Question: What is the result of this measurement?
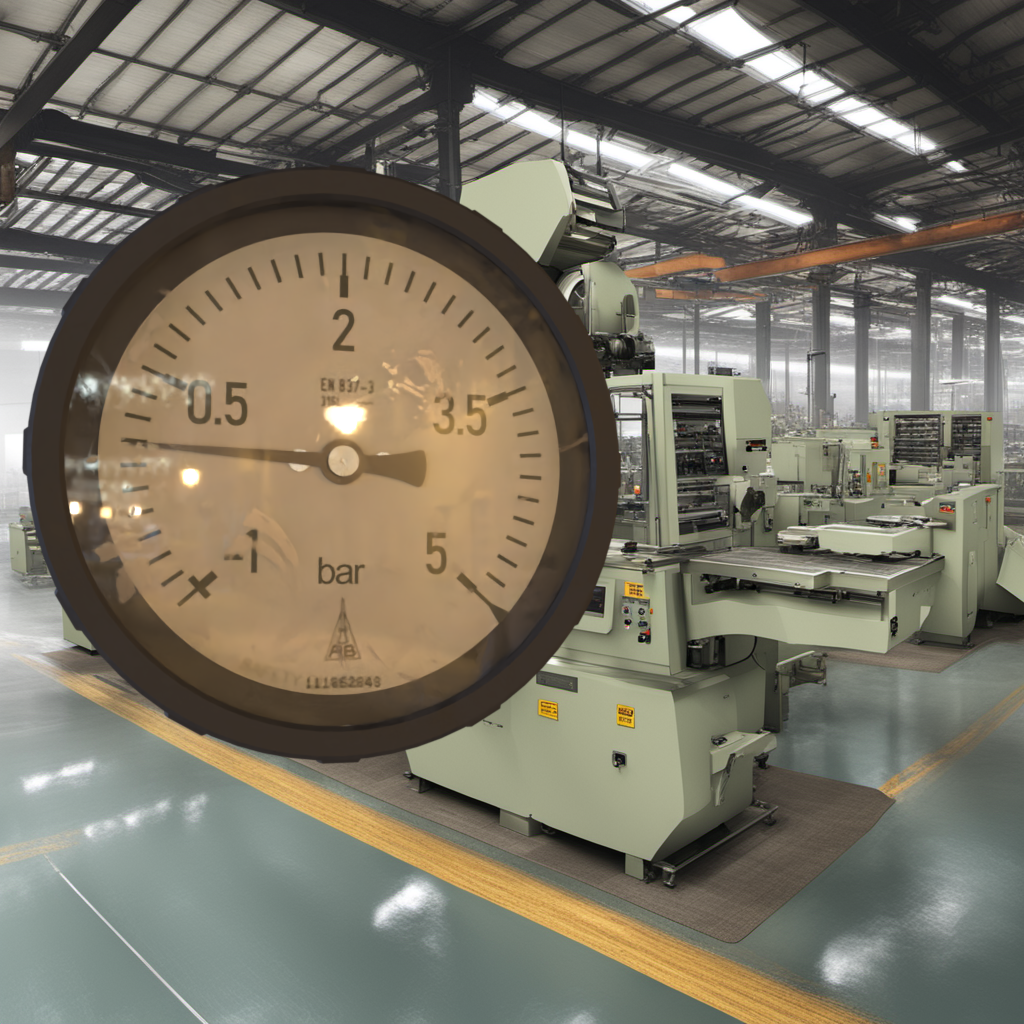
Answer: The result is 0.01
Question: What is the reading range of the measurement in the image?
Answer: The range is from -1 to 5
Question: What is the minimum and maximum reading range of this measurement?
Answer: The minimum value is -1 and the maximum value is 5